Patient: sex F, age 35
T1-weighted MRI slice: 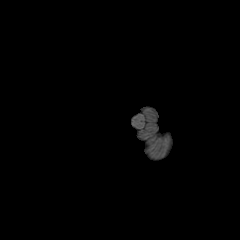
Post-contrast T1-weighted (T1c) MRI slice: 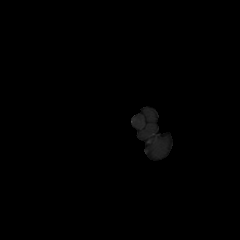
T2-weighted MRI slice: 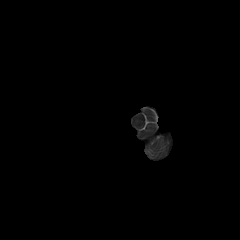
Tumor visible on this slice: no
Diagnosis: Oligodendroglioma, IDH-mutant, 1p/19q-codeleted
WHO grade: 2